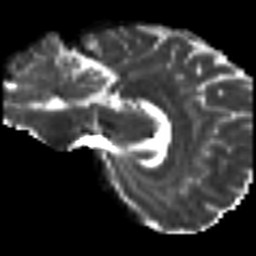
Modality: T2w
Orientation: sagittal
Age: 45
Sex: female
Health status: ill
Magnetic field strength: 3 T
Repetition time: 8.4 s
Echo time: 0.0926 s